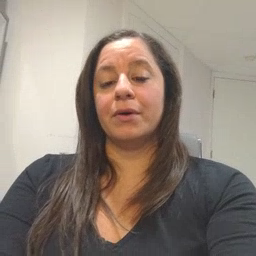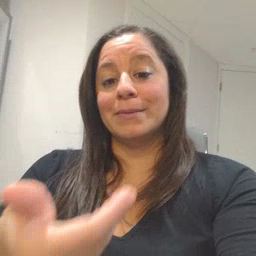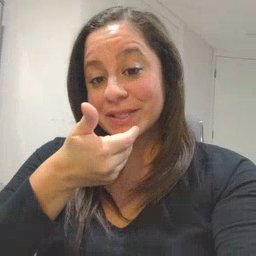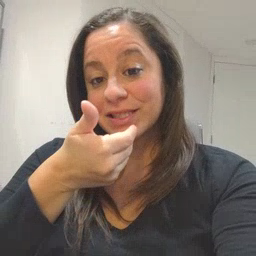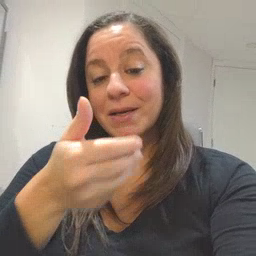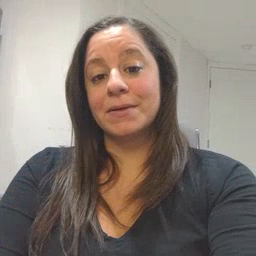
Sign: pizza